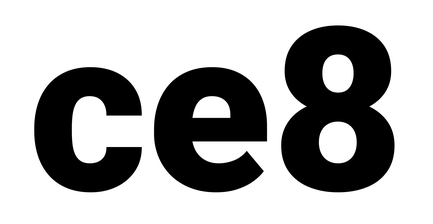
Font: Roboto_Black